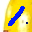
Label: 1